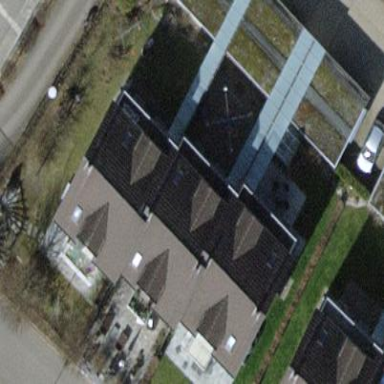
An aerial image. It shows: Terrace building.